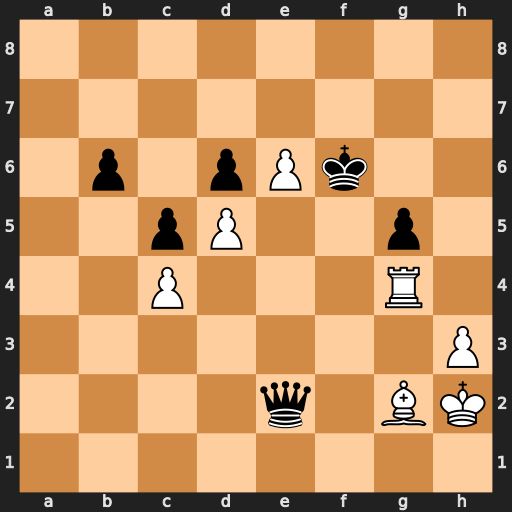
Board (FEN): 8/8/1p1pPk2/2pP2p1/2P3R1/7P/4q1BK/8
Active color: w
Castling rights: -
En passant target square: -
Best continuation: Re4 Qh5 e7